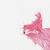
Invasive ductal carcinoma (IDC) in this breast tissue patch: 0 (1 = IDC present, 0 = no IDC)